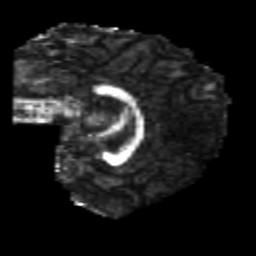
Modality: FA
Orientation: sagittal
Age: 26
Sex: female
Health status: healthy
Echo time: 0.074 s